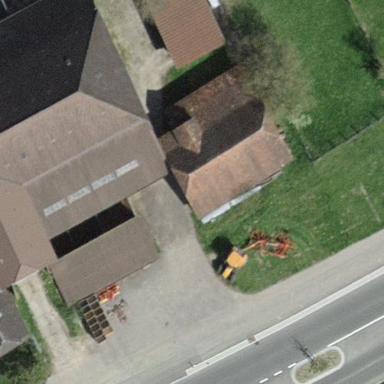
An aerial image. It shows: Rural barn.